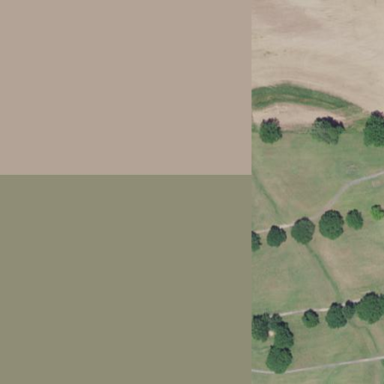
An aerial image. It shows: Golf fairway surrounded by grass.